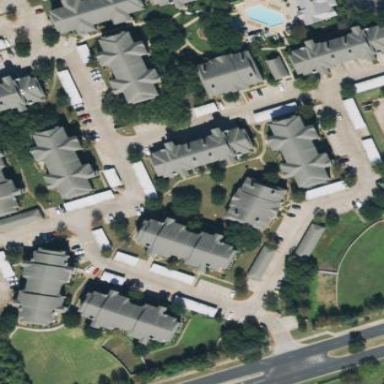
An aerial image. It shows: Residential area with apartments.